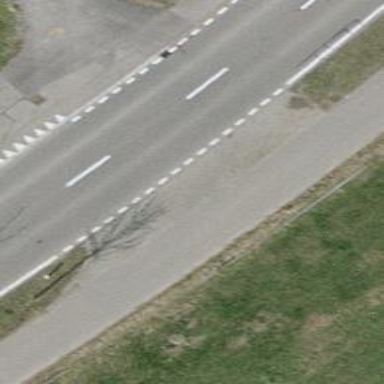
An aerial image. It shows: Cycleway.